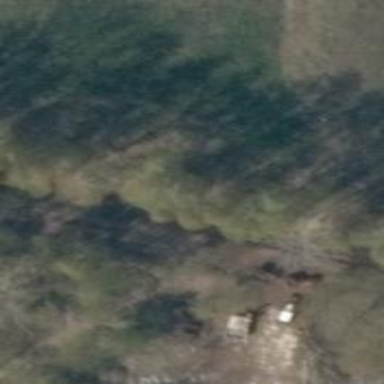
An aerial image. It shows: Row of trees in natural setting.